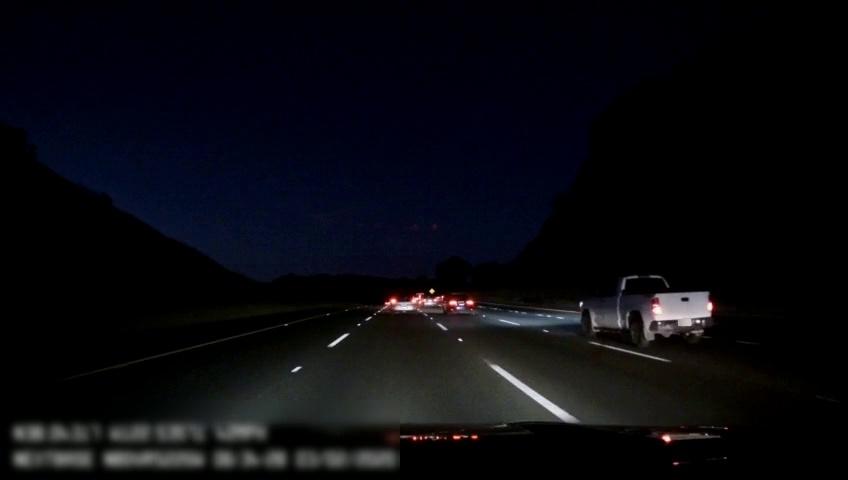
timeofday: Night
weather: Other
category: Drivable Space
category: Vehicles | SUV
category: Vehicles | Car
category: Vehicles | SUV
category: Vehicles | Truck
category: Lanes | Alternate Lane
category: Lanes | Current Lane
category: Lanes | Current Lane
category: Lanes | Alternate Lane
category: Lanes | Alternate Lane
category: Lanes | Alternate Lane